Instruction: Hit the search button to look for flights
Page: home
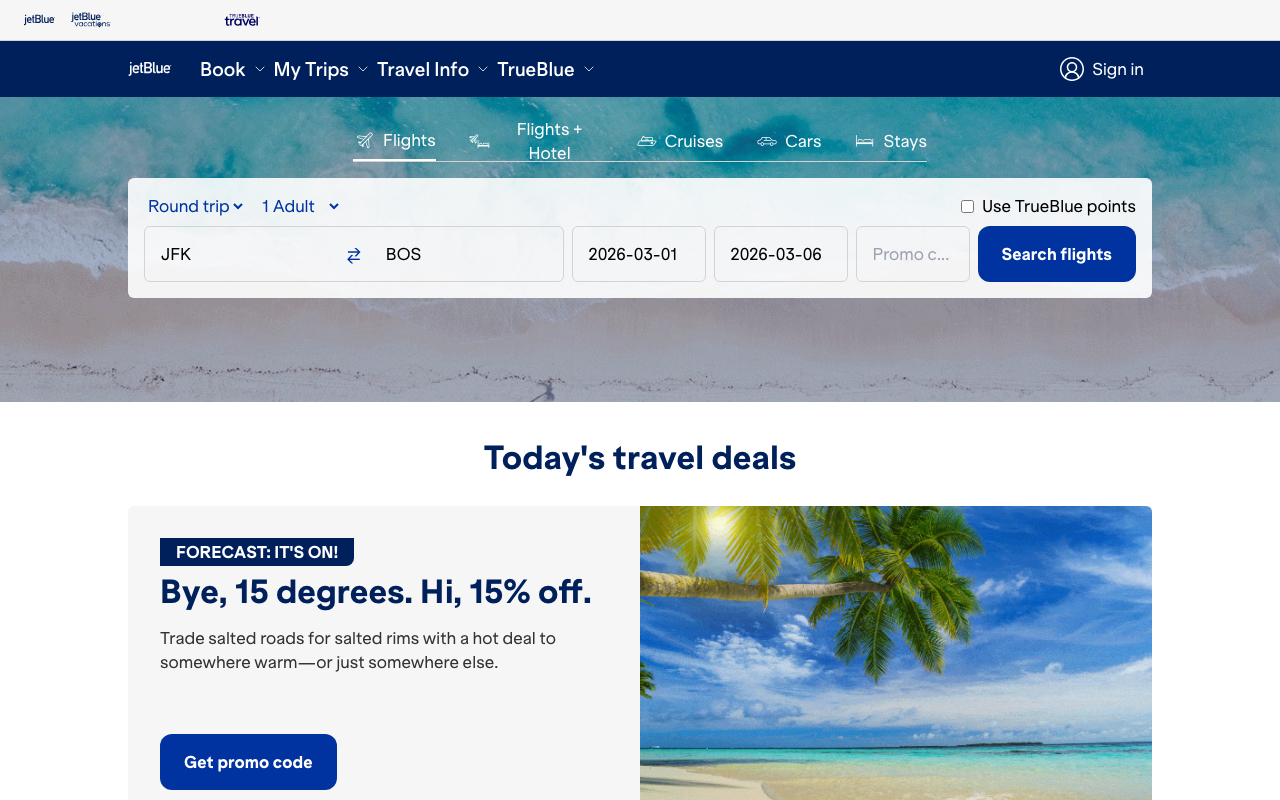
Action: click